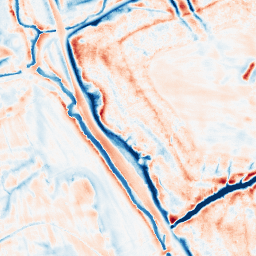
Category: edge_preserving
Decomposition family: bilateral
Decomposition parameters: d: 21
sigma_color: 75
sigma_space: 75
Upsampling method: lanczos
Upsampling parameters: scale: 8
Upsampling scale: 8